Question: I have a blog (designed with blogger) and there's one problem.
If I access the page directly: <URL> everything is fine.
But if someone accesses the page by clicking the comments link: <URL> is shifted up like 100px. This only seems to happen in chrome.
The problem is "worse" because when someone tries to write a comment in chrome after they click "Post Comment" the page will ask for captcha, but having the page shifted up the captcha input is messed up.

So, the question short: Why does chrome display the page differently when hashtag is added at the end of URL?
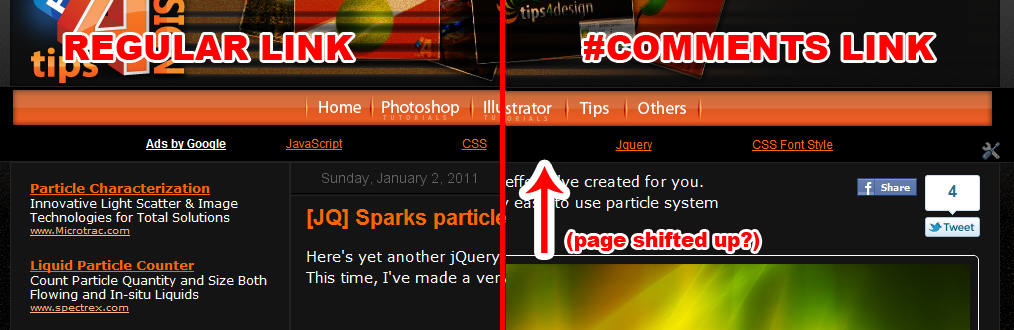
Answer: Try to remove this CSS rule from your code:
'''
.comments {
margin-bottom: 200px; //remove this rule
}
'''
It seems to "push back" the comments pop-up after it is added dynamically to the page, thus pushing the content as well.
Hope it helps!